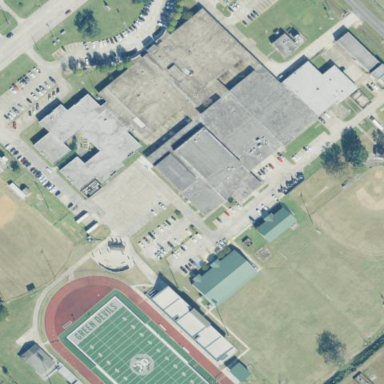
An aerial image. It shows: School.